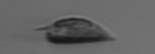
Label: Prorocentrum_triestinum